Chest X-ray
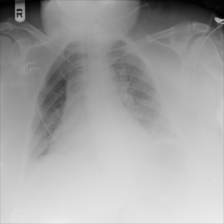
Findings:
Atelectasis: negative
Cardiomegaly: negative
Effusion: positive
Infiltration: negative
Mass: negative
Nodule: negative
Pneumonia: negative
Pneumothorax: negative
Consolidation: negative
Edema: negative
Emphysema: negative
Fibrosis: negative
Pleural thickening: negative
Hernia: negative